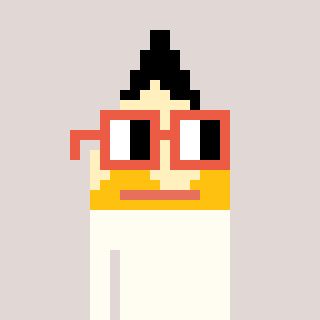
a pixel art character with square orange glasses, a pencil-shaped head and a red-colored body on a warm background